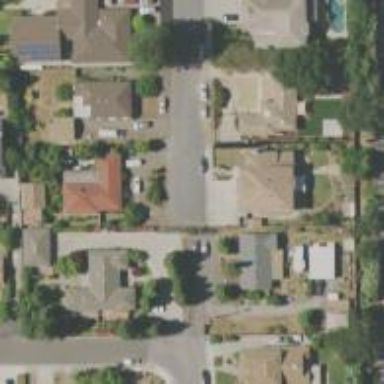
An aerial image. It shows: Residential road with sidewalk on the left.